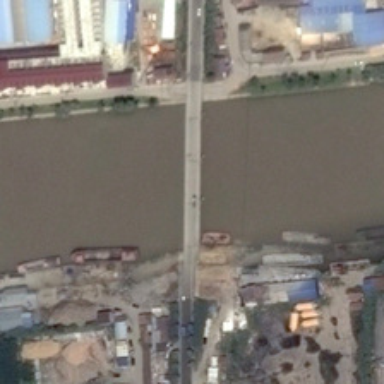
A small bridge is over a river with many buildings in two sides of it .